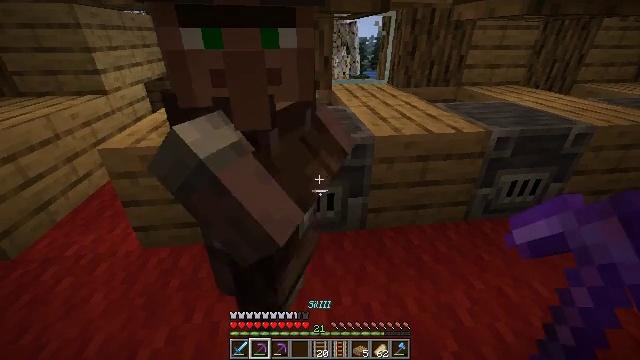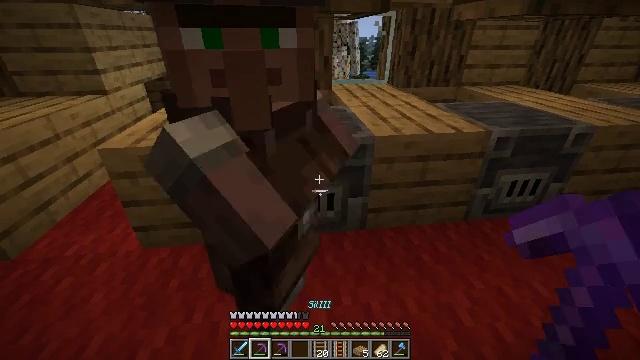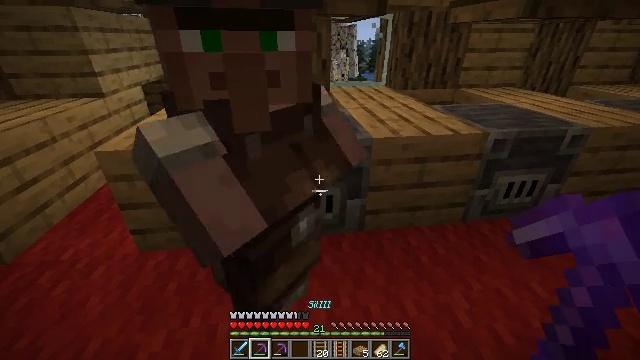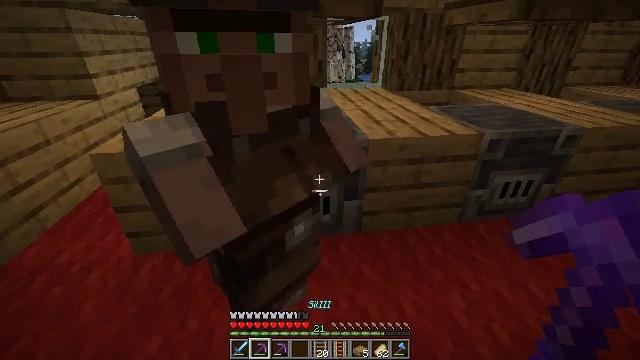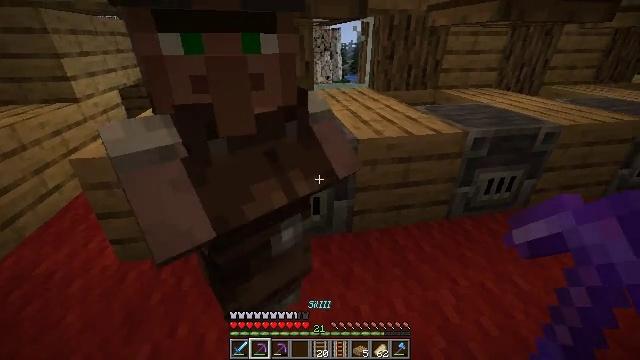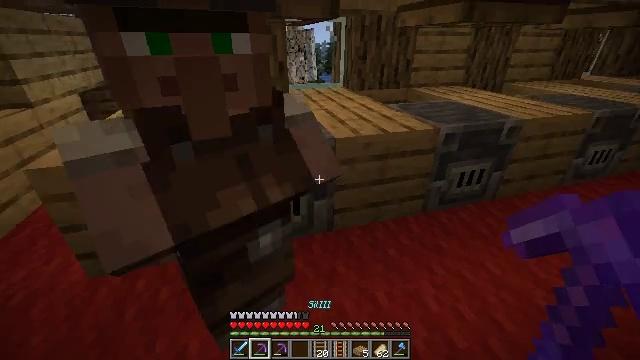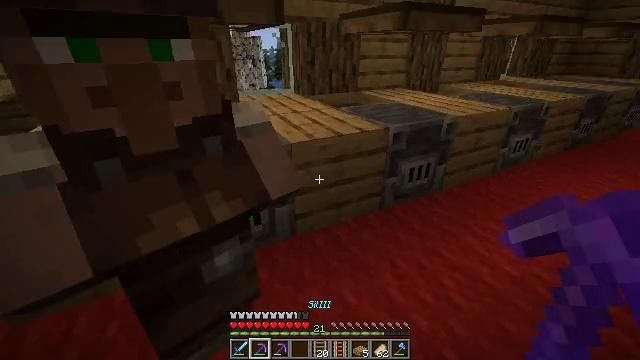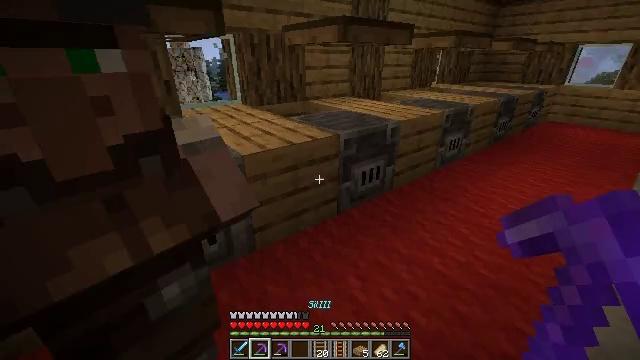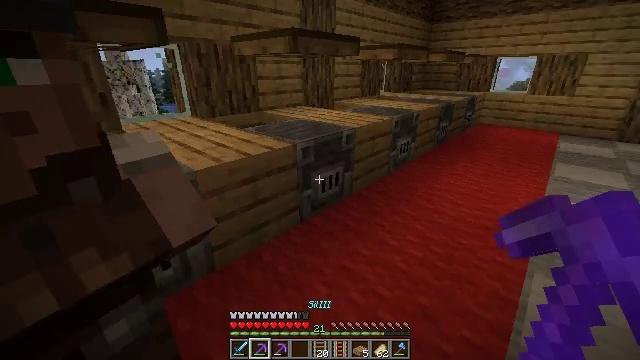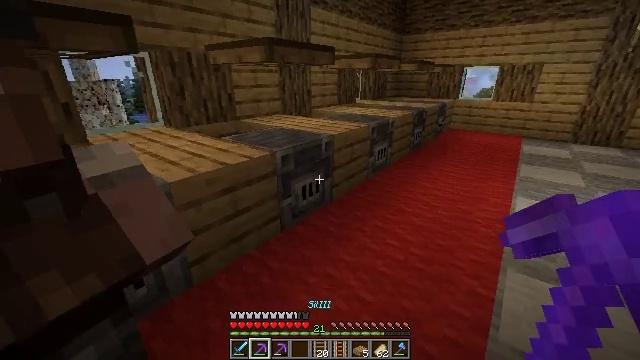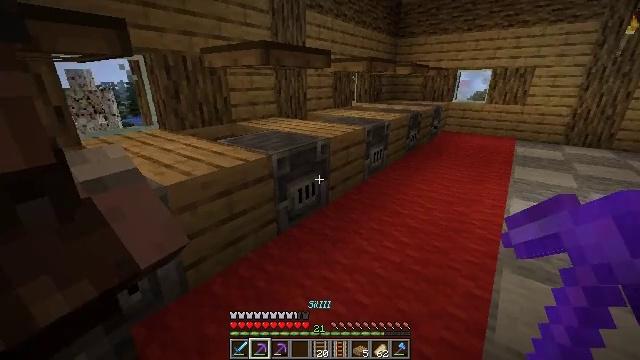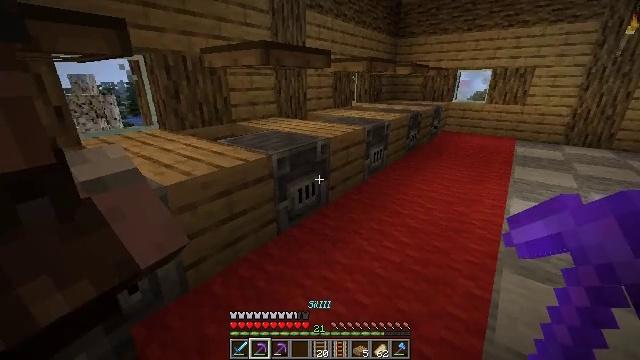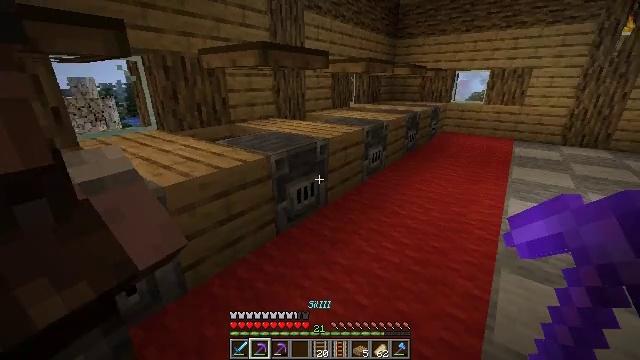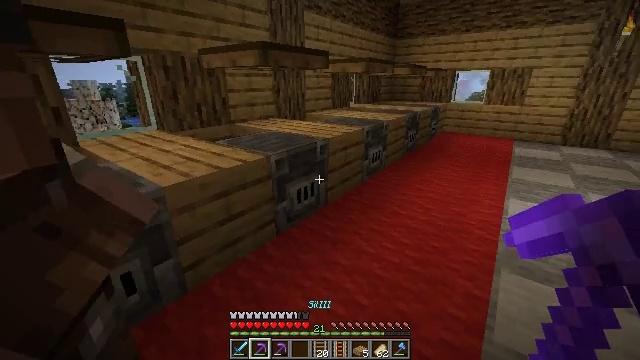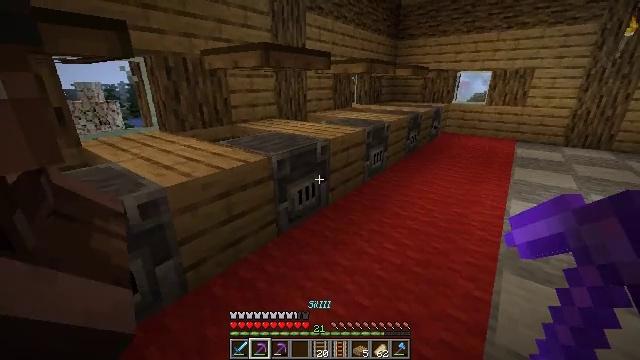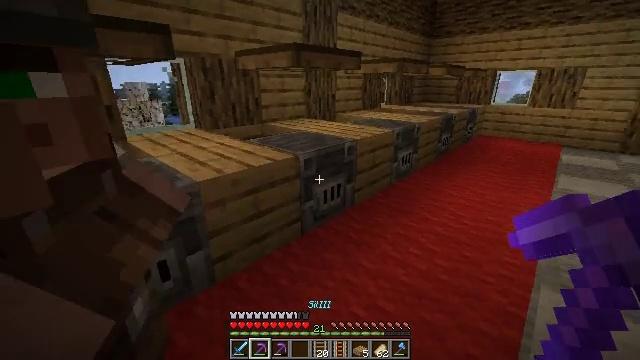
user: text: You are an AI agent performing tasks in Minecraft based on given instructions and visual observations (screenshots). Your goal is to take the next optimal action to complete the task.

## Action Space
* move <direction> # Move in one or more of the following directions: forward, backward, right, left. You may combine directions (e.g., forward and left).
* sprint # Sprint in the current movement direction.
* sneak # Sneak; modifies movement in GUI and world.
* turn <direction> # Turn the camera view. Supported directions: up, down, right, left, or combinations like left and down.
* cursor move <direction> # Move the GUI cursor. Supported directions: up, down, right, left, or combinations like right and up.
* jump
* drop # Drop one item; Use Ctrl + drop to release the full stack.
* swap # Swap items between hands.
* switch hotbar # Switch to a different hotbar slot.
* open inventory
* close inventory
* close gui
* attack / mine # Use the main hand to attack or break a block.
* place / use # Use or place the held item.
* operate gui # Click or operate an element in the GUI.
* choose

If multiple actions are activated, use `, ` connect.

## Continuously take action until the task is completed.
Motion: motion action
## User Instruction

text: Left click on the blast furnace to break it.
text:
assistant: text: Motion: no_op
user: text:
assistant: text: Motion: no_op
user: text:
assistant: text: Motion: no_op
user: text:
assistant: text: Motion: turn right
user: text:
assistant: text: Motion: turn right
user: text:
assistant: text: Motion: turn right and up
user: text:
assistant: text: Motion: turn right and up
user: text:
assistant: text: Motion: turn right and up
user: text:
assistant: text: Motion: turn right and up
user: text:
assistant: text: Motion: no_op
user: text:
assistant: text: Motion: no_op
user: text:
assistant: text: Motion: no_op
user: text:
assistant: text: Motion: no_op
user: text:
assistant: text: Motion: no_op
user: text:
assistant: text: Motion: turn left
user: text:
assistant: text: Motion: turn left
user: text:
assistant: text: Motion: turn left
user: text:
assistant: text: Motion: turn left
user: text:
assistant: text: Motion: turn left
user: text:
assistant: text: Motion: turn left
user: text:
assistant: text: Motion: no_op
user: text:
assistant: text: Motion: no_op
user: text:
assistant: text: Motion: no_op
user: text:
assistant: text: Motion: no_op
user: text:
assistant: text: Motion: no_op
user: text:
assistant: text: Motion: no_op
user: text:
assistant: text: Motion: no_op
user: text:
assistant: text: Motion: no_op
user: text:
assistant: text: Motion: no_op
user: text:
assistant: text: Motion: no_op